Question: I have a requirement, that I have to implement the and the Current Page records.
The record are categorized in and as mentioned below.
If
you pay attention to the screenshot, I have to show category as well as Sub Category for the current page pragmatically. Right now, this is a static page.
Do we have any inbuilt feature/Nuget that helps to accomplish this thing quickly in MVC4.

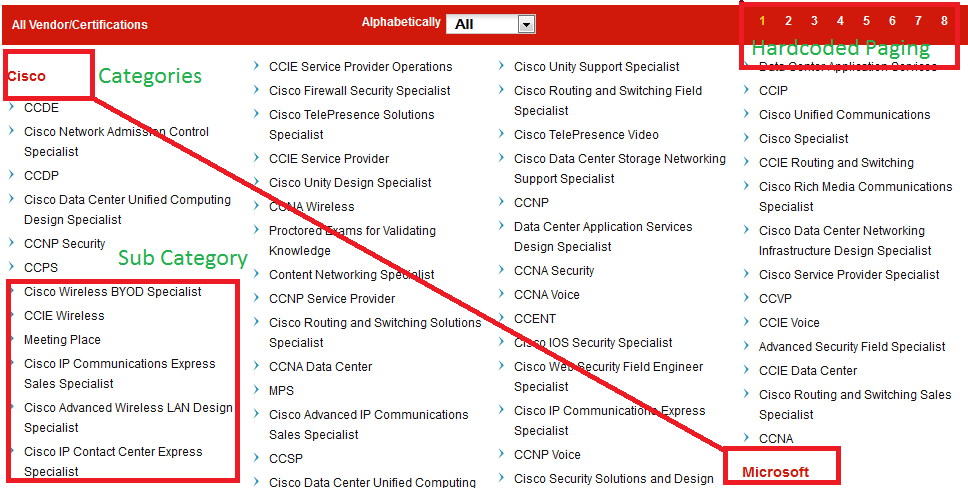
Answer: Honestly this isn't as bad as you think it will be to implement. I usually build a input model that looks like this.
'''
public class SearchModel {
public string Query {get;set;}
public string Sort {get;set;}
public string Category {get;set;}
public string SubCategory {get;set;}
public int Page {get;set;}
public int Size {get;set;}
/* Has Properties */
public bool HasCategory { get { return !string.IsNullOrWhitespace(Category); } }
// etc...
}
'''
Then I use a library called PagedList from NuGet, but you could write your own query with whatever ORM or non-ORM you have. Then I write a nice little extension method to check if a category or sub category exists.
'''
/* I'm using EF ish code, but plug in your stuff here */
public ActionResult Index(SearchModel search) {
var results = Db.Certifications
.If(search.HasCategory, q => q.Where(x => x.Category == search.Category)
.If(search.HasSubCategory, q => q.Where(x => x.SubCategory == search.SubCategory)
.If(search.HasSort, q => q.OrderBy(/* whatever */)
.ToPagedList(page: search.Page, size: search.Size);
return View(result);
}
'''
Super simple solution and nothing really getting in your way.